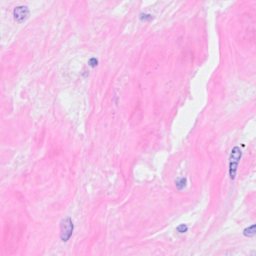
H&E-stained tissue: Breast